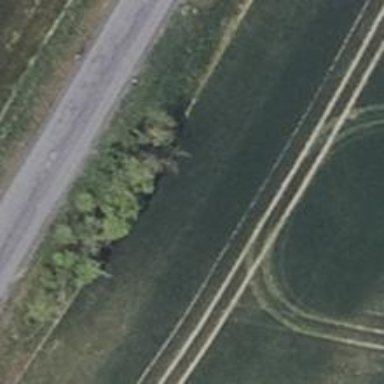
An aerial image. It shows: Row of deciduous broadleaved trees.